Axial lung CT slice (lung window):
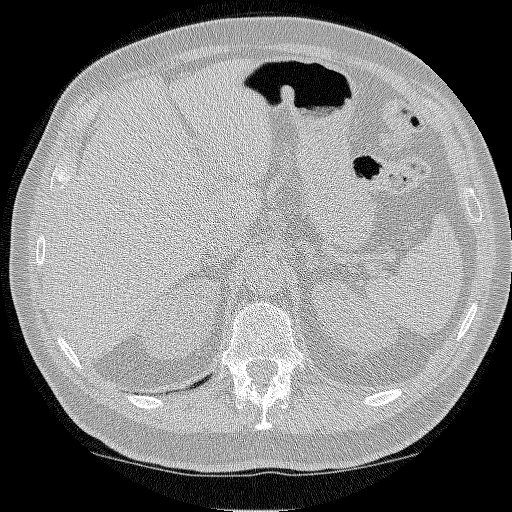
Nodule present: no